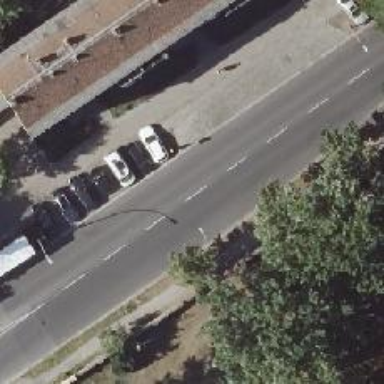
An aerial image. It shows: Tertiary road with asphalt surface. There are separate sidewalks on both sides and lane markings are present.